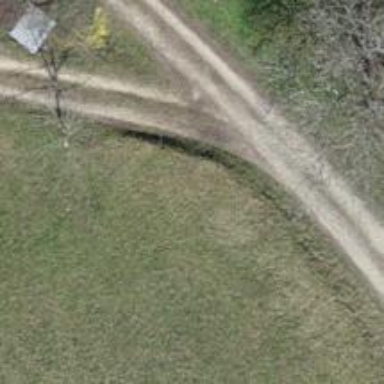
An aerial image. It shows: Gravel track with grade 2 tracktype.